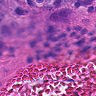
Metastatic tissue present: yes